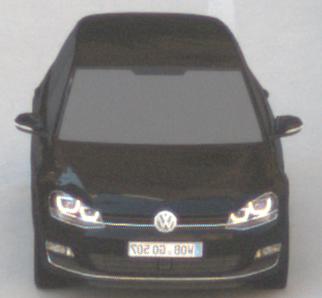
Make: VW
Model: Golf 1.2 TSI BMT
Detailed model: Golf (VII)
Model produced from: 2012/11
Model produced until: 2014/05
Doors: 3
Color: black
Road condition: dry road
Daytime: morning or afternoon
Contrast: low contrast